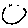
Label: smiley face